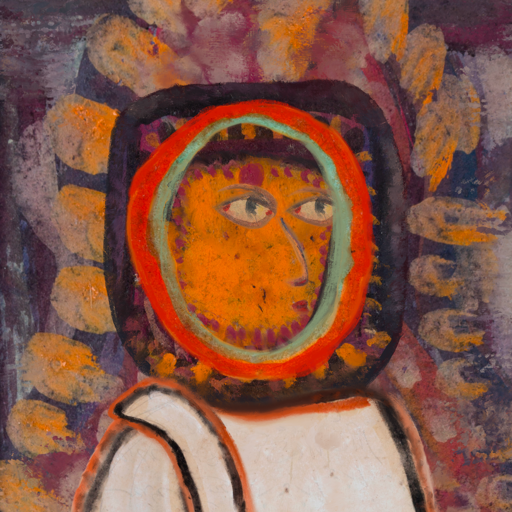
Background: Doll, Head And Neck Side: Doll_w_Hair, Face Side: GypsyMother, Bust: Roy_Bahadur, Hair Side: Sisters, Head Accessory: Blank, Second Necklace: Blank, Necklace: Blank, Baby: Blank